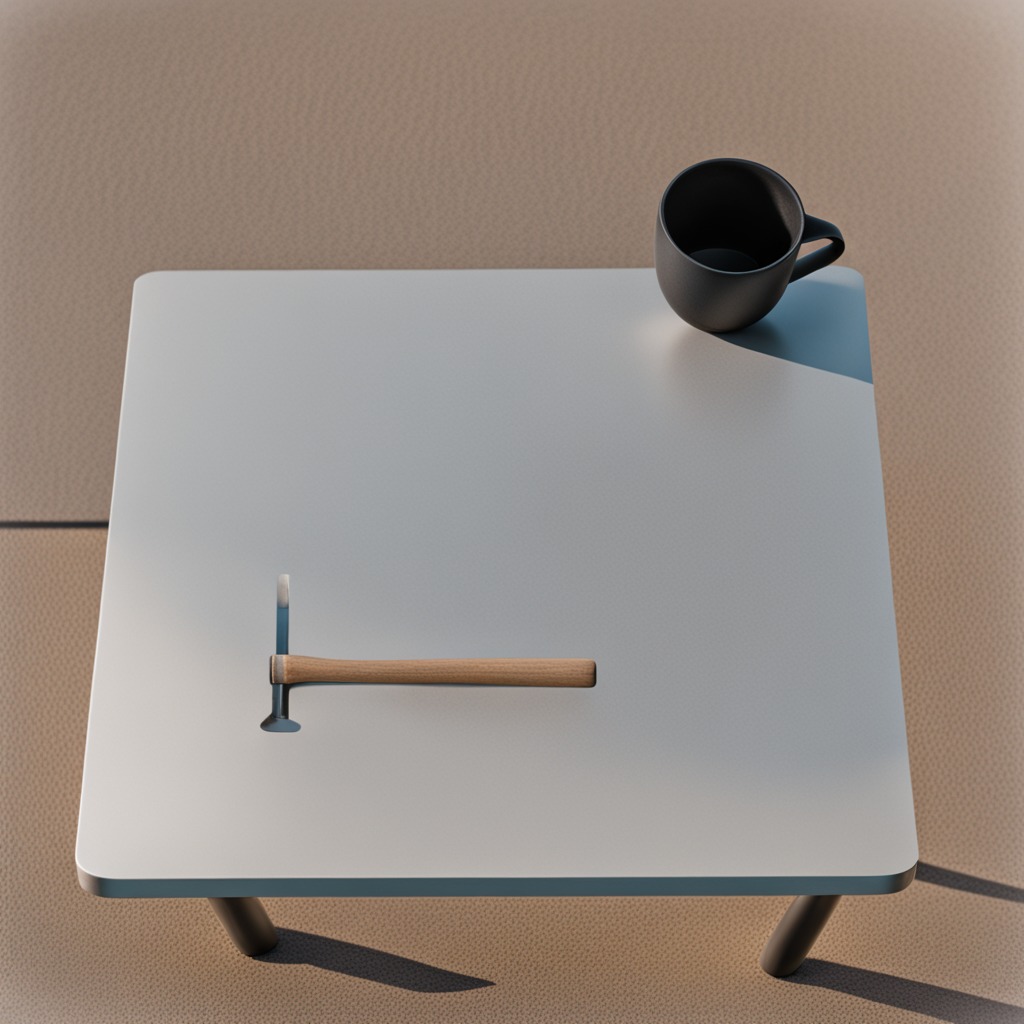
A hammer lies on the table.